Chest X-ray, PA view. Patient: 50 years old, sex F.
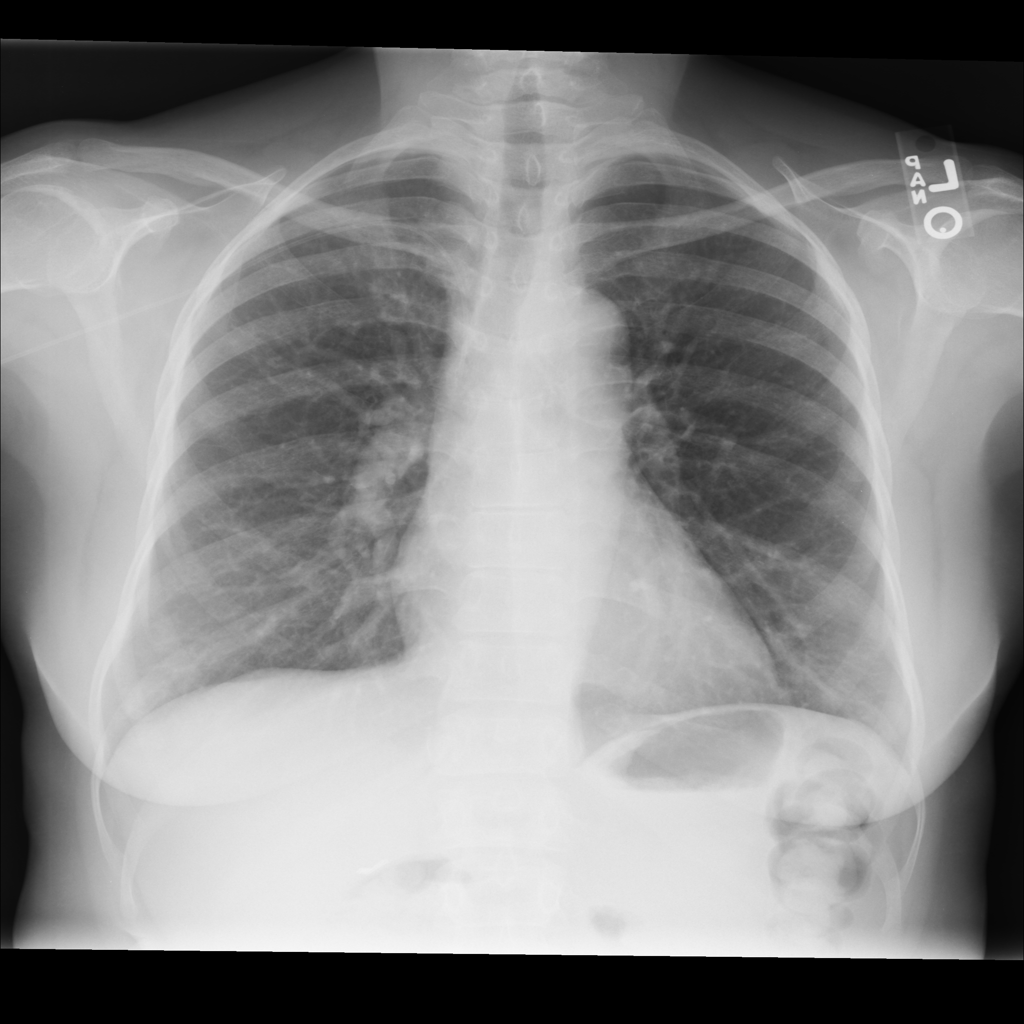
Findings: No Finding